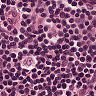
Metastatic tissue present: no